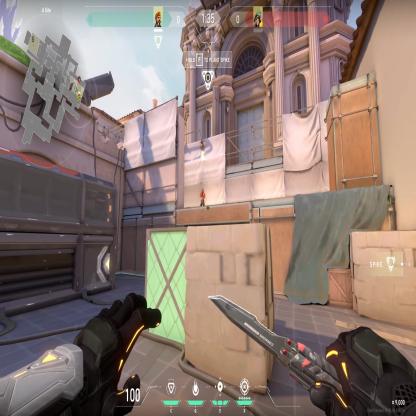
Label: enemy